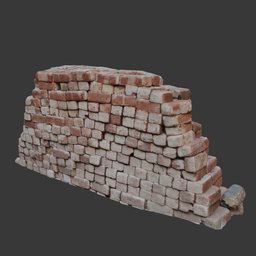
Label: architecture